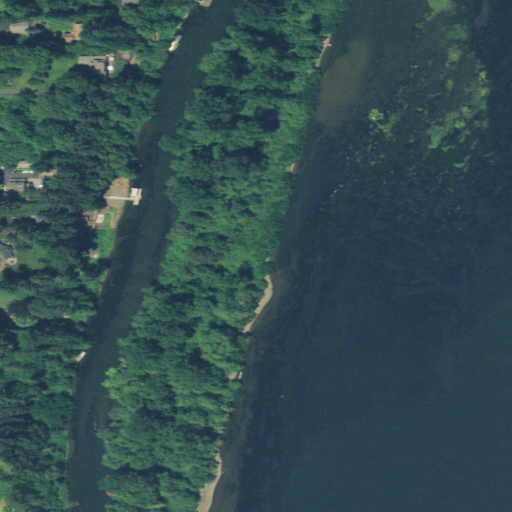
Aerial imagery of island in Oregon named Willow Island containing open water, woody wetlands, evergreen forest, open development, herbaceous wetlands, and pasture